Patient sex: M
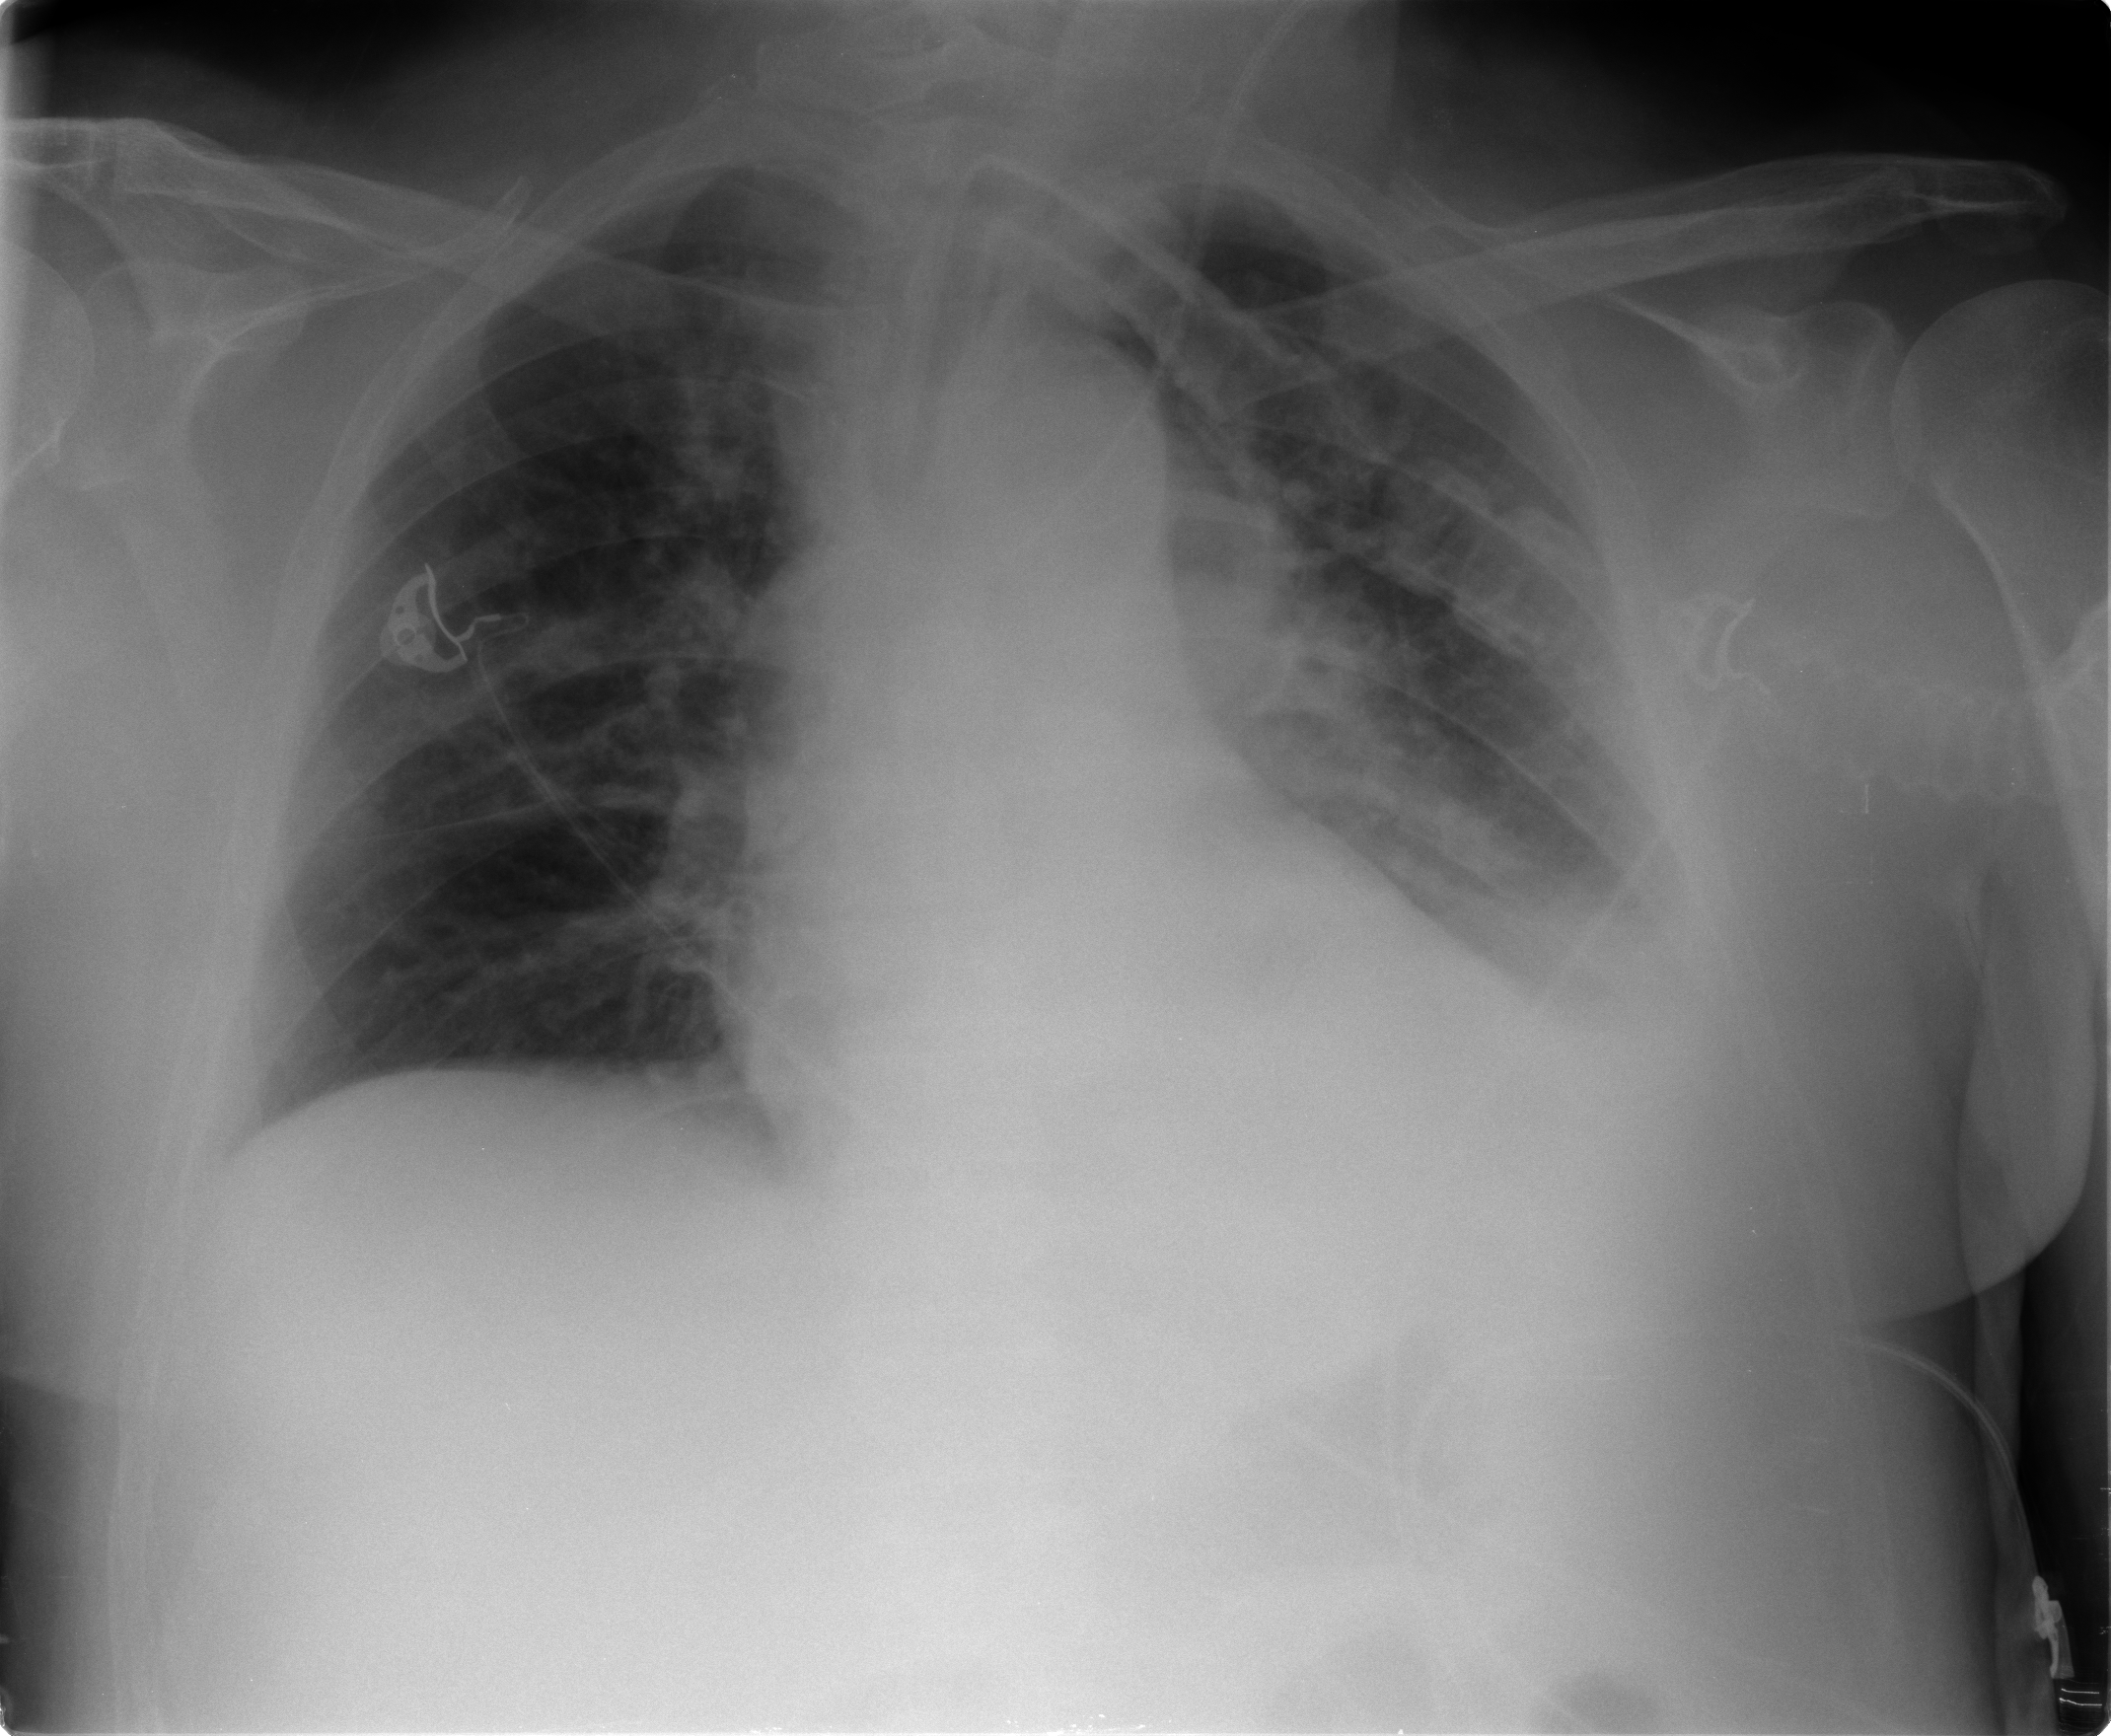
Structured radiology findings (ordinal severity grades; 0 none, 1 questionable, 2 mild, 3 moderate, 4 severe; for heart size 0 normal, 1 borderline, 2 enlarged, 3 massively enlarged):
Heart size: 1
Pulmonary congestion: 2
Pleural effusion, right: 1
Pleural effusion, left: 2
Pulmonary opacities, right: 0
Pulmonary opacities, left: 1
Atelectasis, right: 2
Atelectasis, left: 2